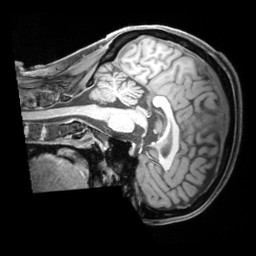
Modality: T1w
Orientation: sagittal
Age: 52
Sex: female
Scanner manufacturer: siemens
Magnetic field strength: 3 T
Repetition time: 1.97 s
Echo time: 0.00206 s